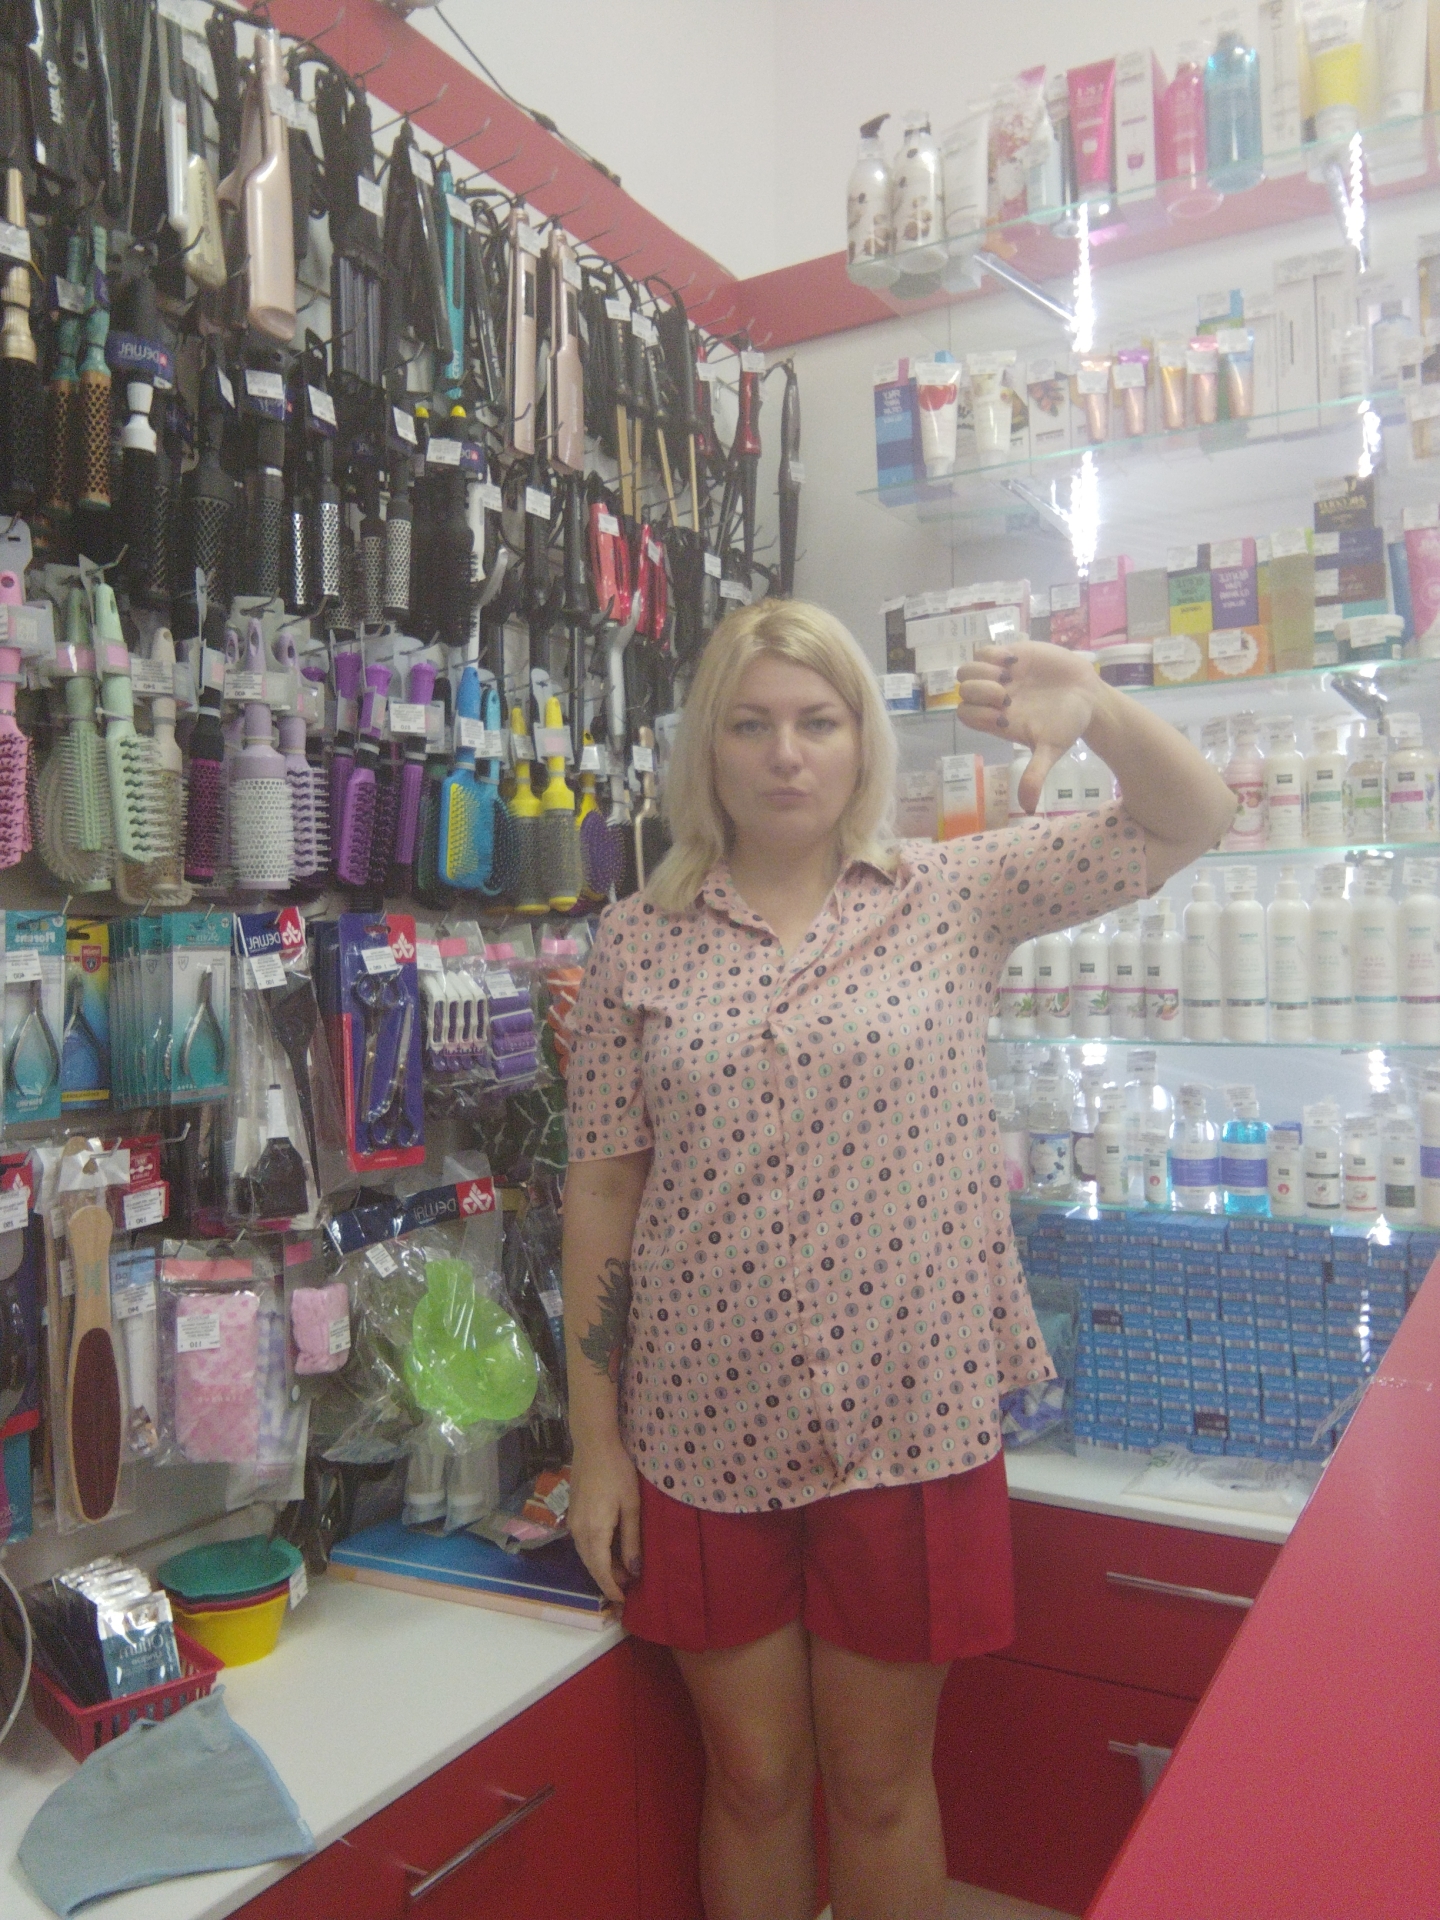
Label: noise